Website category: university
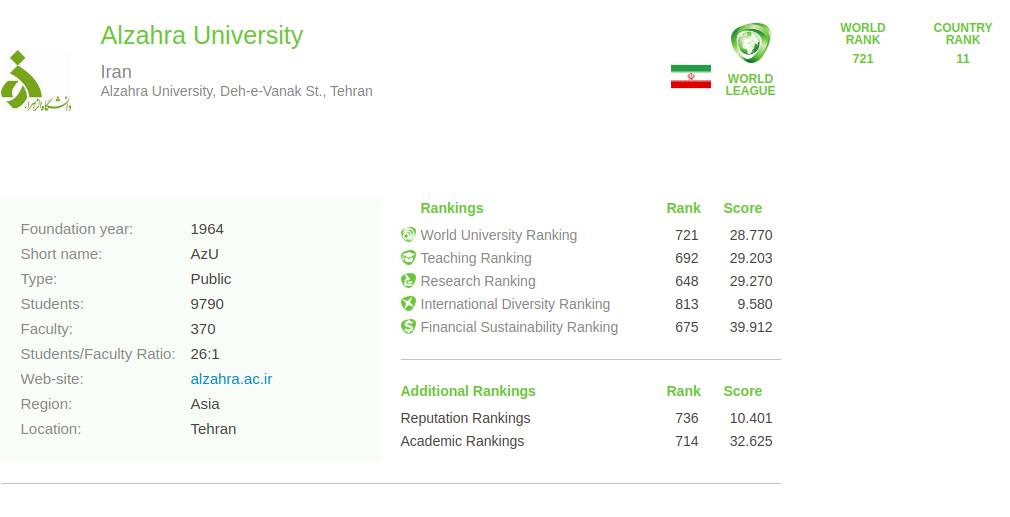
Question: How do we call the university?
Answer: Alzahra University

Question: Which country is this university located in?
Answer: Iran

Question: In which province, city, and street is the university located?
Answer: Alzahra University, Deh-e-Vanak St., Tehran

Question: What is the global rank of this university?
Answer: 721

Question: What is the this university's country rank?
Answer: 11

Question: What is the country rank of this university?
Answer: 11

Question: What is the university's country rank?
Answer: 11

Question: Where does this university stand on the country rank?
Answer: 11

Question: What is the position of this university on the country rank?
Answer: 11

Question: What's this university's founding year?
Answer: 1964

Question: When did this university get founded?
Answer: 1964

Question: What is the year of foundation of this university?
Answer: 1964

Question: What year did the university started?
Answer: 1964

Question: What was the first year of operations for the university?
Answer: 1964

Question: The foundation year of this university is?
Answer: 1964

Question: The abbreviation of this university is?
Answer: AzU

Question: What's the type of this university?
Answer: Public

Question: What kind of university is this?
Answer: Public

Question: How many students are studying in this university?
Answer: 9790

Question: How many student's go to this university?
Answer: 9790

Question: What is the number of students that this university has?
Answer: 9790

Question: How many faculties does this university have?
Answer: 370

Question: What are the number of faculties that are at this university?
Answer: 370

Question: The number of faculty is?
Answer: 370

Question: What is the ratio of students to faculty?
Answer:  26 : 1

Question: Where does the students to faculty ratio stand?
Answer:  26 : 1

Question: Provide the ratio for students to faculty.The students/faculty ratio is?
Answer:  26 : 1

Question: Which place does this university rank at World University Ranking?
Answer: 721

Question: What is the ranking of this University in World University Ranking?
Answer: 721

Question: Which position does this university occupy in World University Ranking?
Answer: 721

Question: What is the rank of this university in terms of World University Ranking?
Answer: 721

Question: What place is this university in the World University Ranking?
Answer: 721

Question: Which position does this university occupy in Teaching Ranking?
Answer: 692

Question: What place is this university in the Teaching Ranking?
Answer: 692

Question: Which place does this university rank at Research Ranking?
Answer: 648

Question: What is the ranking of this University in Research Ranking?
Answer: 648

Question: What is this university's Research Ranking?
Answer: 648

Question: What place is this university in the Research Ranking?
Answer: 648

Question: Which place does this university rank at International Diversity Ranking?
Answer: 813

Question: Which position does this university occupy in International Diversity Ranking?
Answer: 813

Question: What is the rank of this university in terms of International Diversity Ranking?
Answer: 813

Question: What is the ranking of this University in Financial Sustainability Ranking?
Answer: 675

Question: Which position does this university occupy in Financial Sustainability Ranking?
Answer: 675

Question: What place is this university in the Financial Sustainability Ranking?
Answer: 675

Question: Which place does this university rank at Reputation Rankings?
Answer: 736

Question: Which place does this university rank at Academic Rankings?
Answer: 714

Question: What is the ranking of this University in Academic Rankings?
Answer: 714

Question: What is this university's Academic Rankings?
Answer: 714

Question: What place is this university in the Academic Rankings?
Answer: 714

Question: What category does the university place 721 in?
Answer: World University Ranking

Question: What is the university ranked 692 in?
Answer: Teaching Ranking

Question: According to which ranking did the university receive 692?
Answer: Teaching Ranking

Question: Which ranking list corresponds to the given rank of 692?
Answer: Teaching Ranking

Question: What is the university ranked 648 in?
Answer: Research Ranking

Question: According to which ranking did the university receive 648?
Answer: Research Ranking

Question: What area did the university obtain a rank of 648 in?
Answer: Research Ranking

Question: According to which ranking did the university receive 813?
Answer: International Diversity Ranking

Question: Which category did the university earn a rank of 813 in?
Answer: International Diversity Ranking

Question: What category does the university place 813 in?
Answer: International Diversity Ranking

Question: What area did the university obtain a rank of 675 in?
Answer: Financial Sustainability Ranking

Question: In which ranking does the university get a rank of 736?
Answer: Reputation Rankings

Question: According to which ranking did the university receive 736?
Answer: Reputation Rankings

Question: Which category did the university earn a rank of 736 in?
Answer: Reputation Rankings

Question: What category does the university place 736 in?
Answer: Reputation Rankings